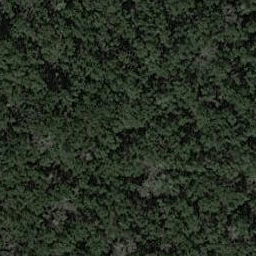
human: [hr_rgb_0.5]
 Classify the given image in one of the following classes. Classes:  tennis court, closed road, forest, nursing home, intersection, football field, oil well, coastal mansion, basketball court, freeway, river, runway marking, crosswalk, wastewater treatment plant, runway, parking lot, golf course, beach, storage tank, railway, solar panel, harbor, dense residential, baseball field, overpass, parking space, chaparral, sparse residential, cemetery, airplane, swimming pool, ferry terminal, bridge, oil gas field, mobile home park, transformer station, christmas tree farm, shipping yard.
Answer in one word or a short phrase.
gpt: forest